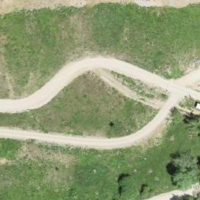
EUNIS habitat code: 56
Species observed at this site:
Phytolacca americana